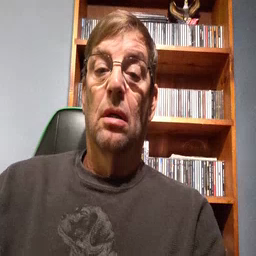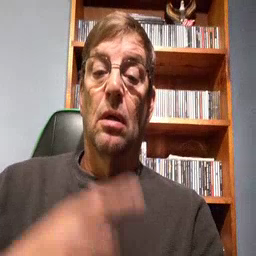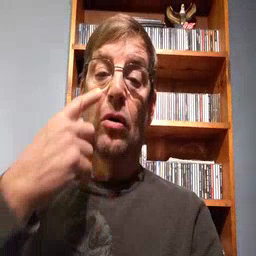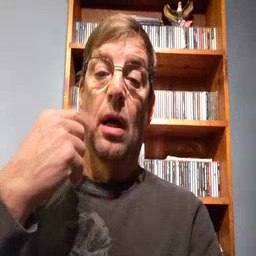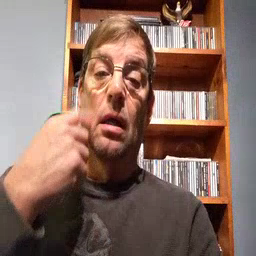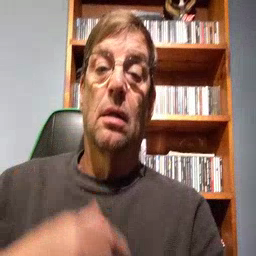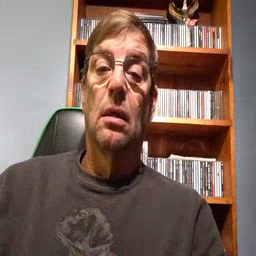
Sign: cry